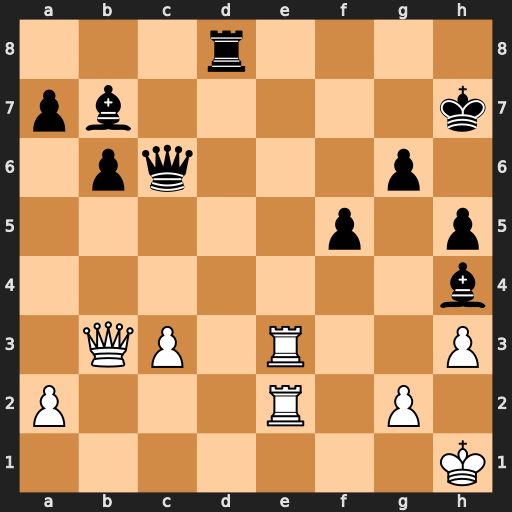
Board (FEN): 3r4/pb5k/1pq3p1/5p1p/7b/1QP1R2P/P3R1P1/7K
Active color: w
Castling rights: -
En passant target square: -
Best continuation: Qf7+ Kh6 Re6 Rd1+ Kh2